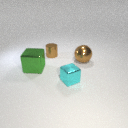
small brown metal cylinder behind large brown metal sphere